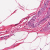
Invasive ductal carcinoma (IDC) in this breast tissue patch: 0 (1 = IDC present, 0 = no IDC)